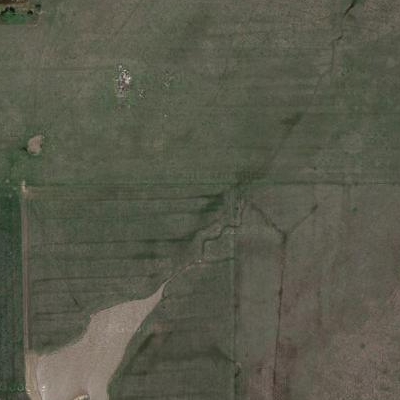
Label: aGrass